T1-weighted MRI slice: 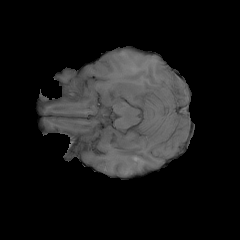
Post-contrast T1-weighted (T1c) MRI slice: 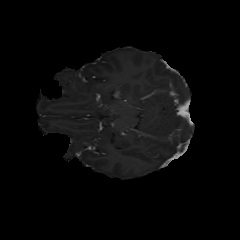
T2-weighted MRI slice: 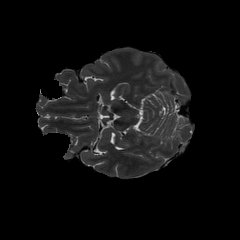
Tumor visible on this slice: no